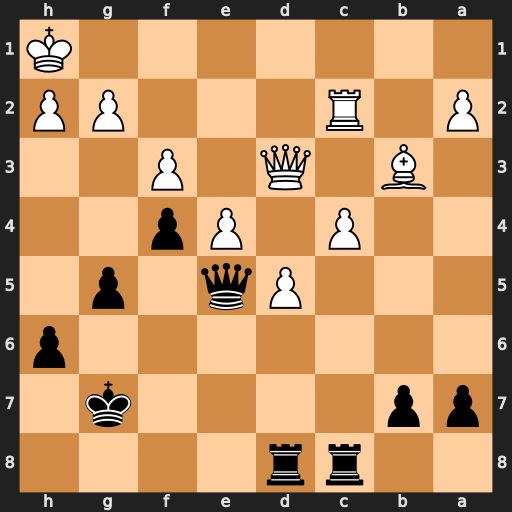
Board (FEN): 2rr4/pp4k1/7p/3Pq1p1/2P1Pp2/1B1Q1P2/P1R3PP/7K
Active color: b
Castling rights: -
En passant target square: -
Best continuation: Qa1+ Rc1 Qxc1+